Interaction volume radius: 10 \u00c5
Interaction volume height: 30 \u00c5
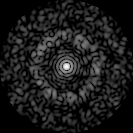
Disorder parameter: 0.8229